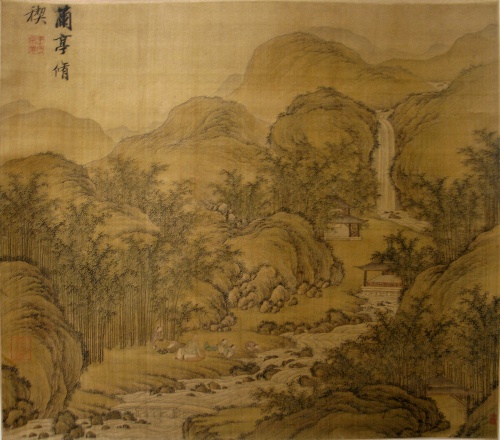
Title: 清 佚名 傳王文治  蘭亭修禊圖 軸|Spring Ablutions at the Orchid Pavilion
Artist: Wang Wenzhi
Artist bio: Chinese, 1730–1802
Object type: Hanging scroll
Classification: Paintings
Medium: Hanging scroll; ink and color on silk
Culture: China
Period: Qing dynasty (1644–1911)
Dimensions: 17 1/4 x 19 1/2 in. (43.8 x 49.5 cm)
Department: Asian Art
Credit line: John Stewart Kennedy Fund, 1913
Accession year: 1913
Repository: Metropolitan Museum of Art, New York, NY
Tags: Waterfalls|Landscapes|Streams